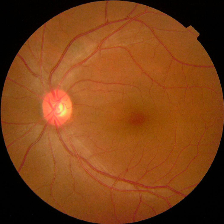
Diabetic retinopathy grade: No DR